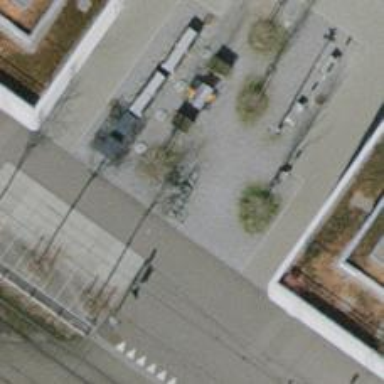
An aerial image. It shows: Bicycle parking area with stands.